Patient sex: F
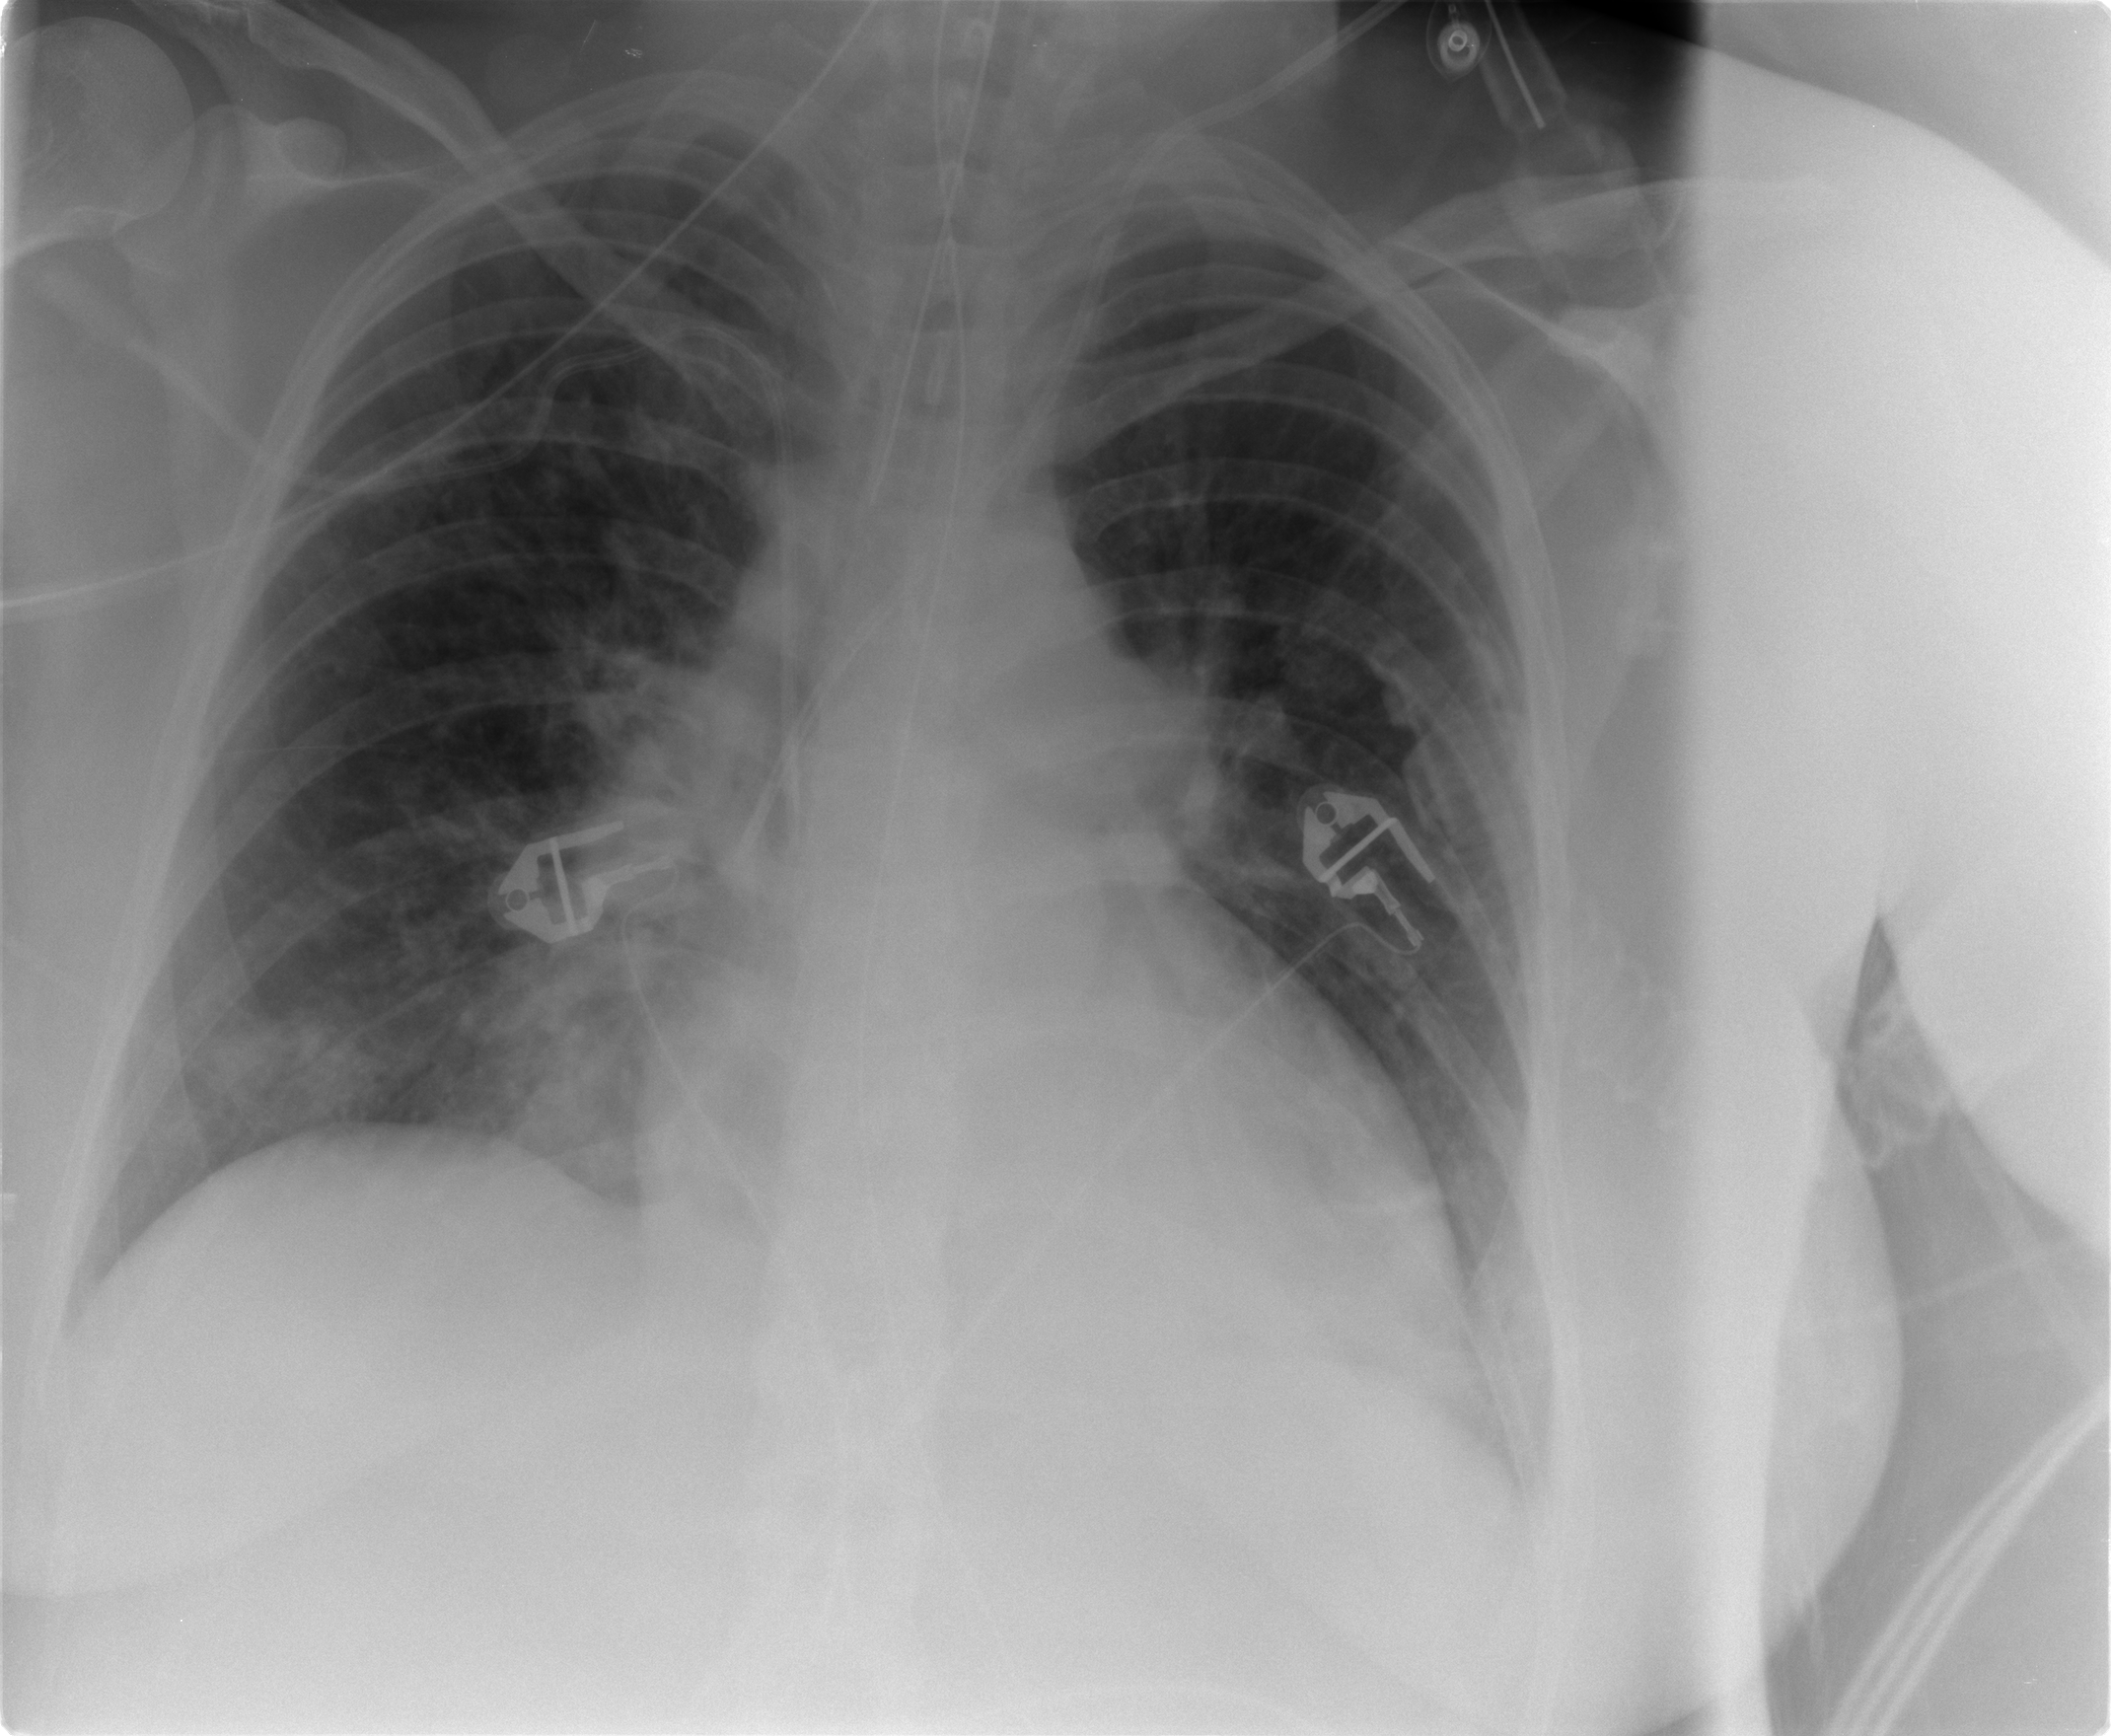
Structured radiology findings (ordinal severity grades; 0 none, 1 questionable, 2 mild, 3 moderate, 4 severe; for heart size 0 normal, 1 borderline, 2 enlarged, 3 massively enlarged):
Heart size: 1
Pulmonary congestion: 2
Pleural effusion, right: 0
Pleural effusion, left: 1
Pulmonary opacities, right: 2
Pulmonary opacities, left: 1
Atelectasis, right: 2
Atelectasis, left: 2